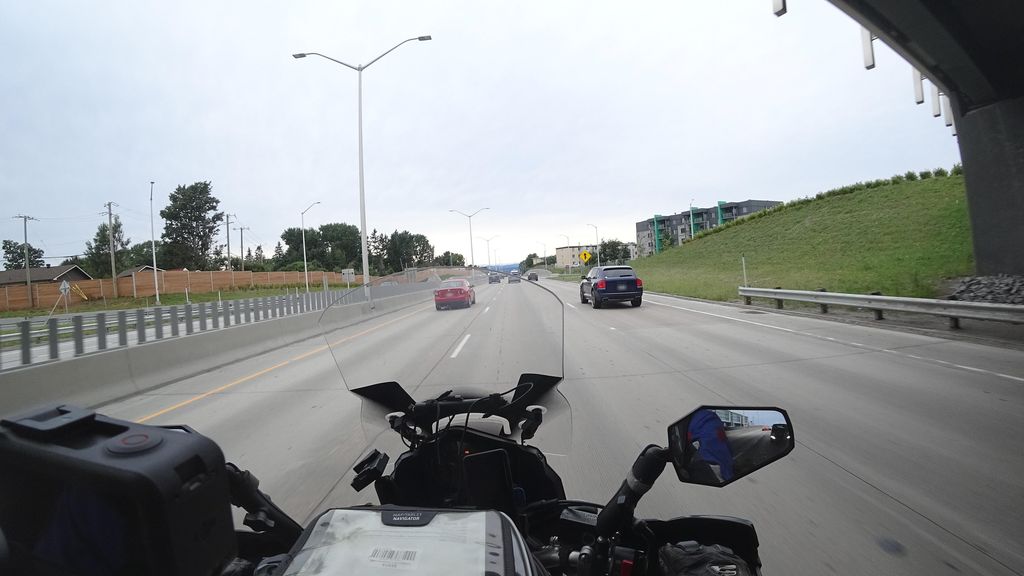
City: quebec_city